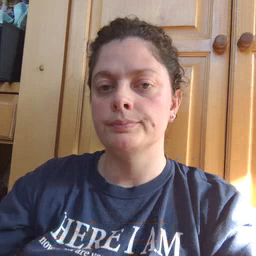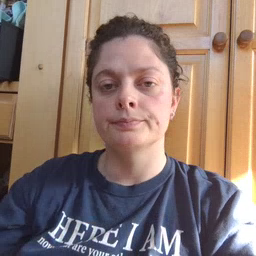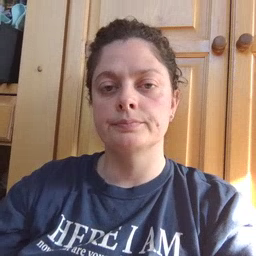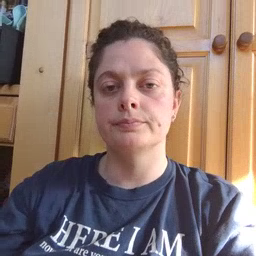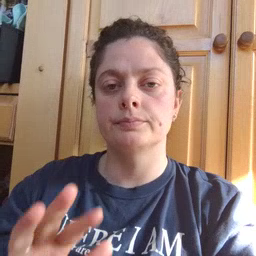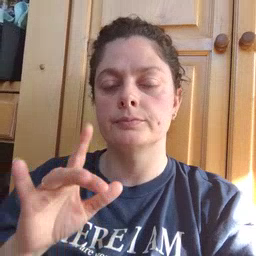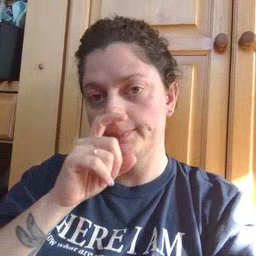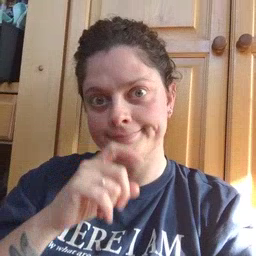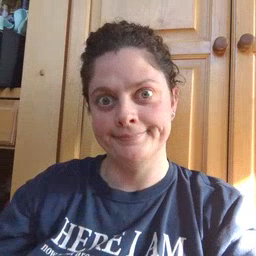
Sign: doll